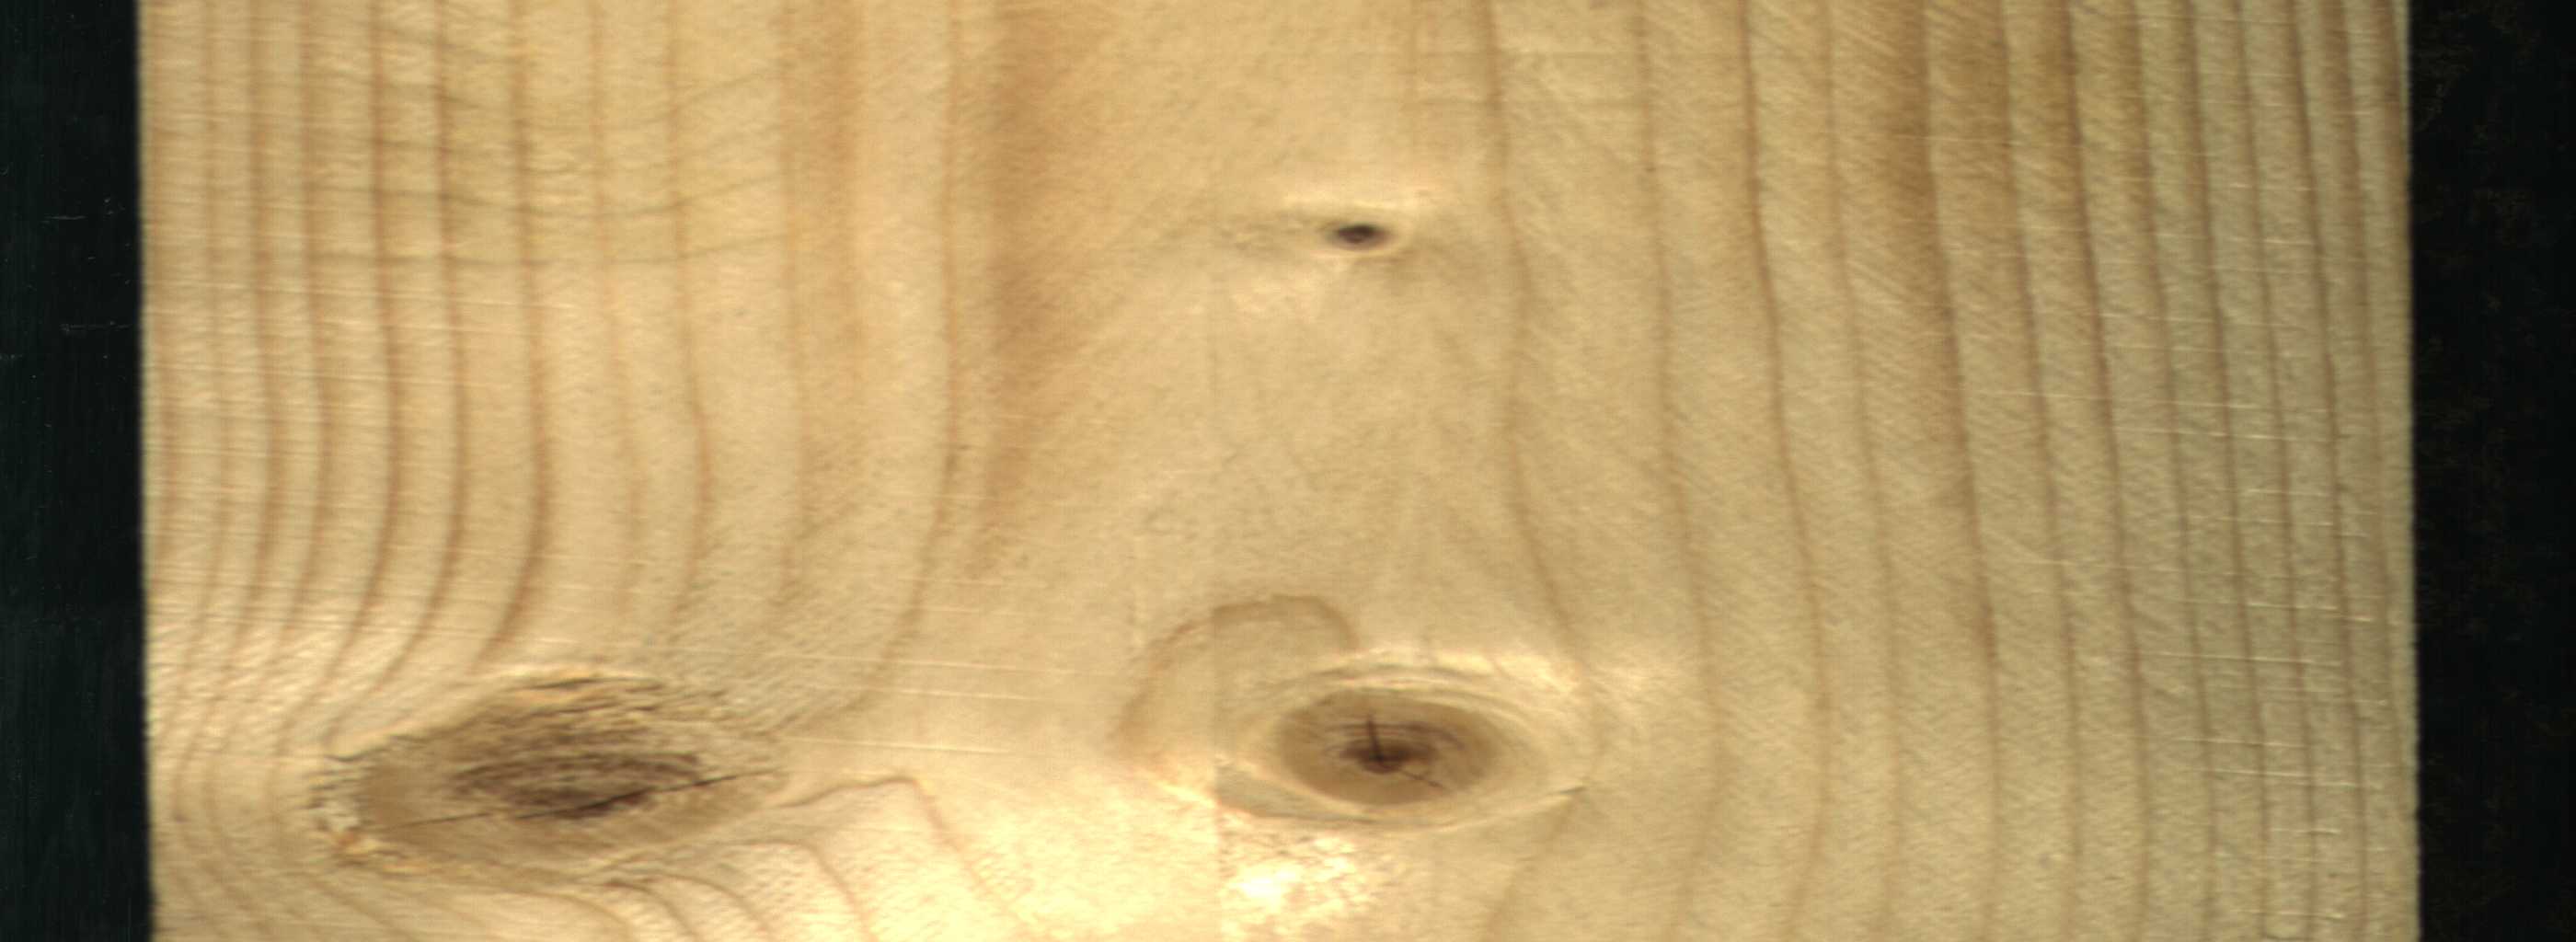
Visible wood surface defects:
knot_with_crack
knot_with_crack
Dead_Knot